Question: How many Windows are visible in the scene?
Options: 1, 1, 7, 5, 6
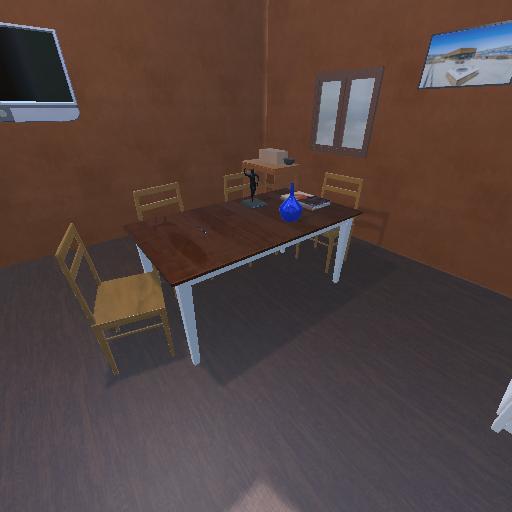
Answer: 1